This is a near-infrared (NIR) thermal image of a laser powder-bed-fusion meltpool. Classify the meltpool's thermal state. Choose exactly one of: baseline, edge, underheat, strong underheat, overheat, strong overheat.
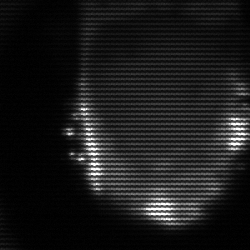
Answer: baseline